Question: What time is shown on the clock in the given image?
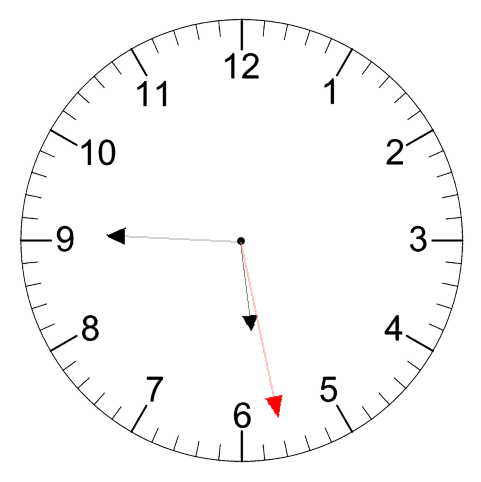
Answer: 05:45:28